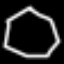
Label: octagon